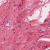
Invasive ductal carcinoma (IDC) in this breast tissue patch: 0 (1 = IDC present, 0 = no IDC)